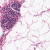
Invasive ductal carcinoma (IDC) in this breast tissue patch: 0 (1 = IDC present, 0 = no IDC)